Field crop: maize
Growth stage: 2
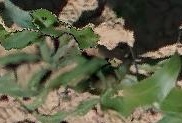
Species: maize